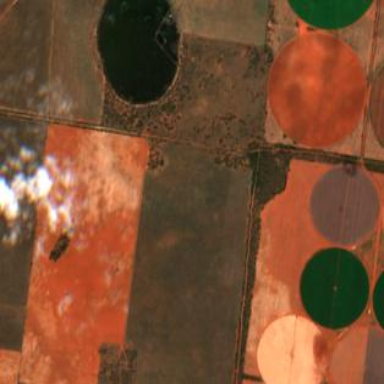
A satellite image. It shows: Farmland used for growing crops.